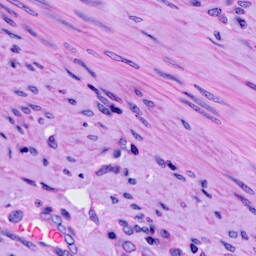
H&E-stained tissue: Cervix